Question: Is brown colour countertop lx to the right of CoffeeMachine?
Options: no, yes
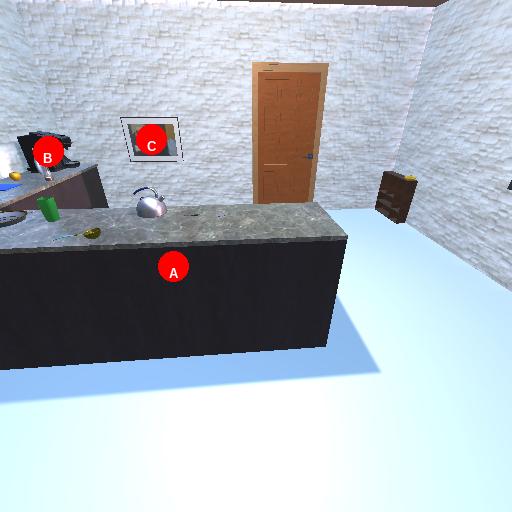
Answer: no